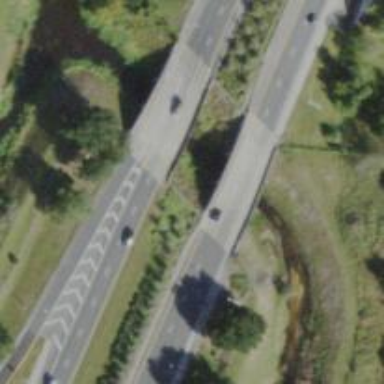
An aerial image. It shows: Bridge on motorway link with parclo junction.